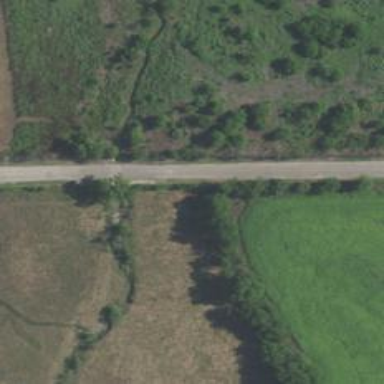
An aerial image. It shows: Unclassified road that features low water crossing bridge.